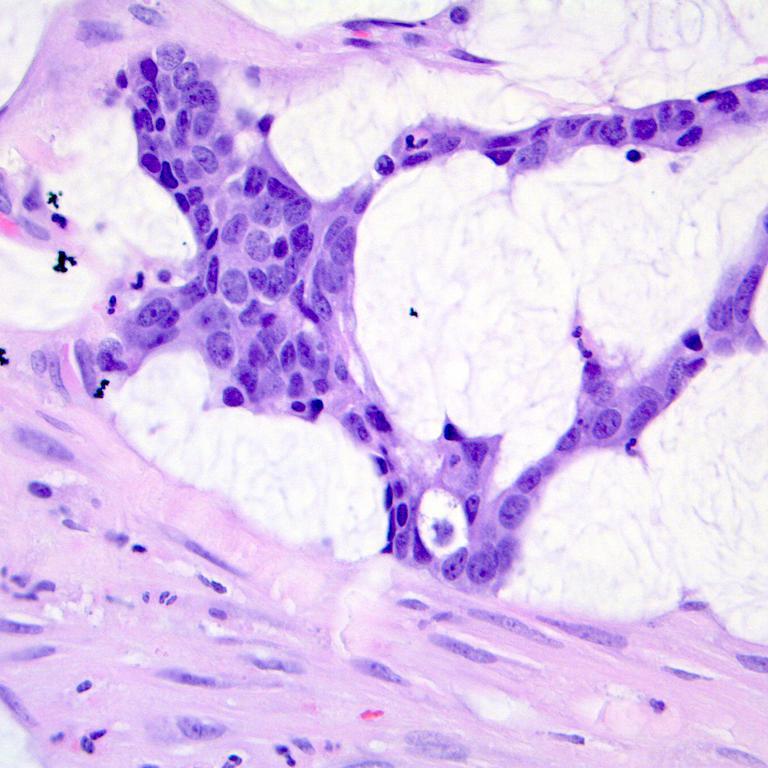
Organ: colon
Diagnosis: adenocarcinomas